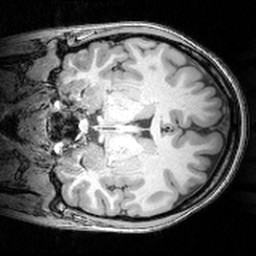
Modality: T1w
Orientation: coronal
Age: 21
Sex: female
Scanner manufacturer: siemens
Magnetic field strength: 3 T
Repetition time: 1.81 s
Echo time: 0.00351 s